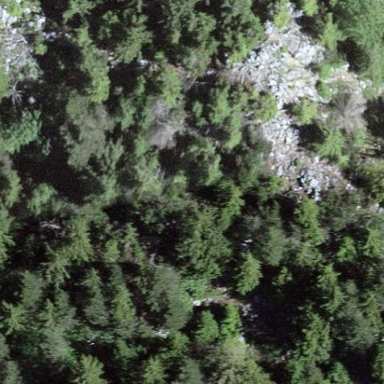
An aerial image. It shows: Landscape of bare rock.